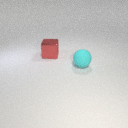
large cyan rubber sphere in front of large red metal cube